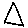
Label: triangle